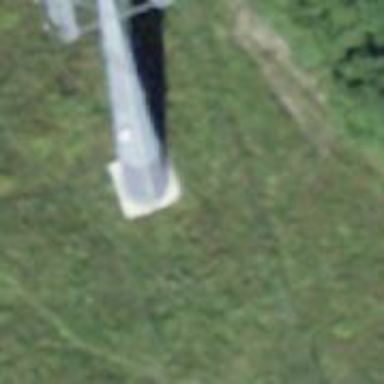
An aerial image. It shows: Pylon for aerialway.